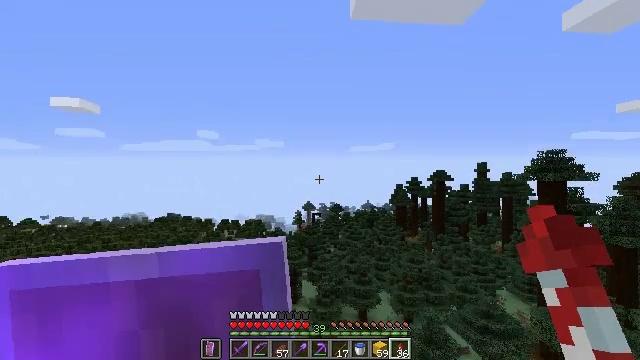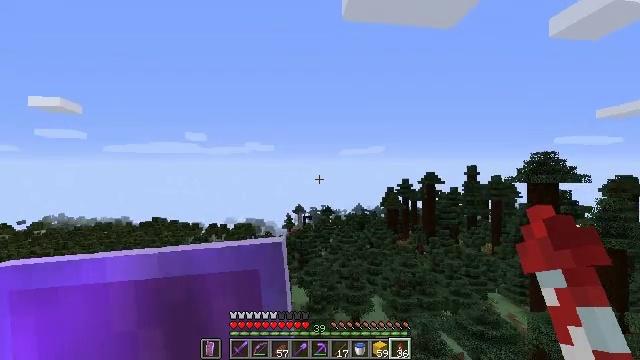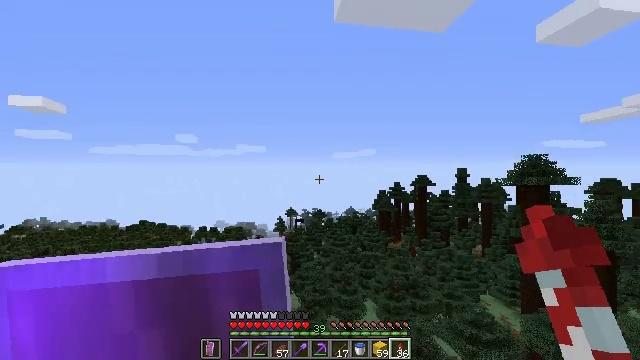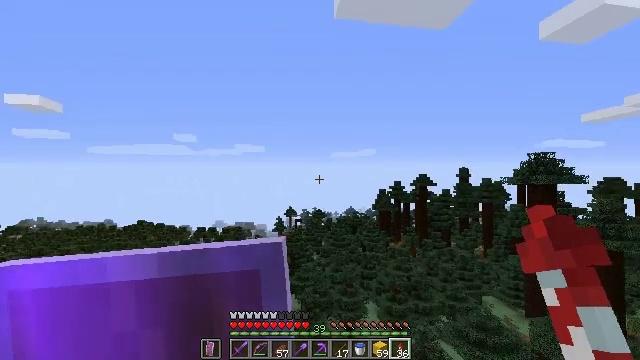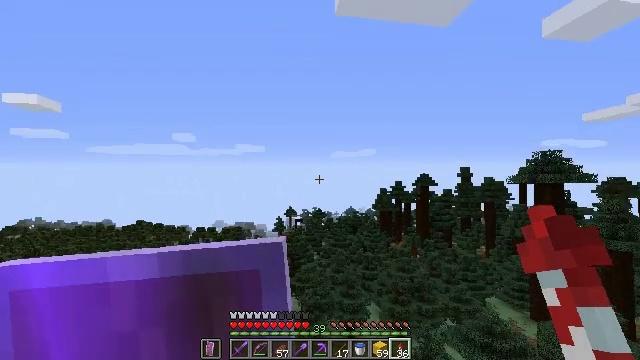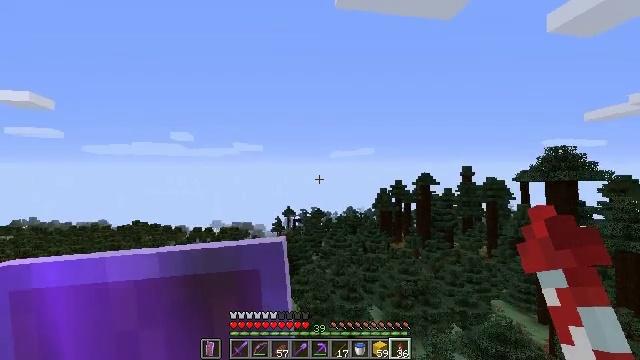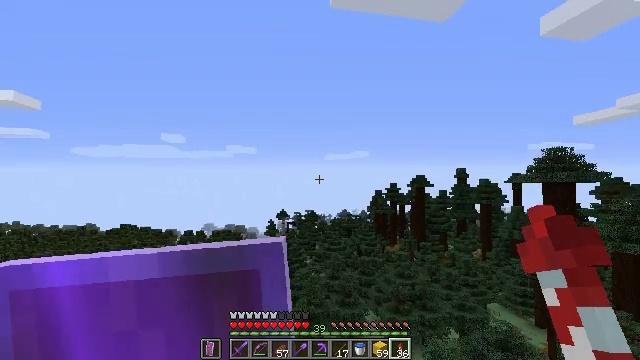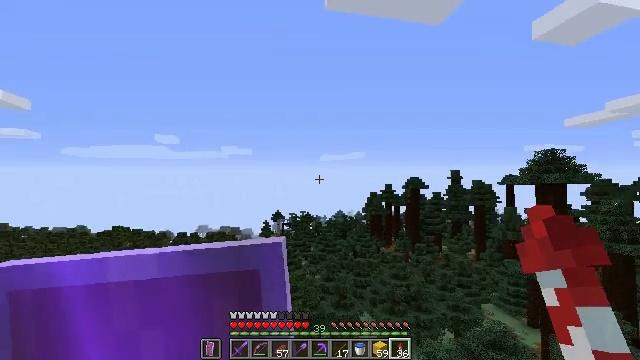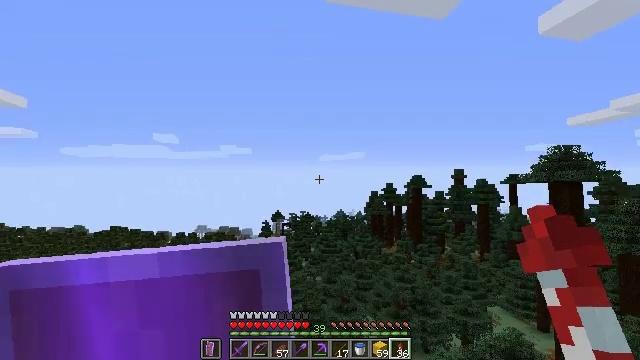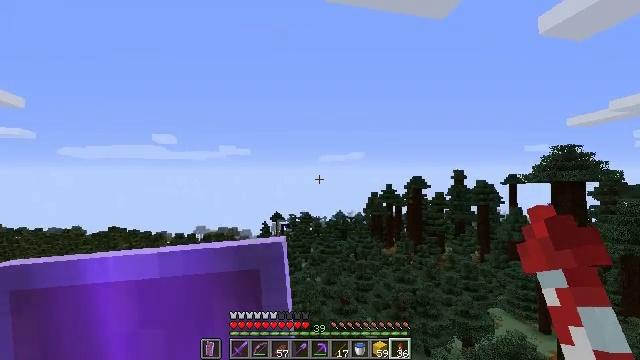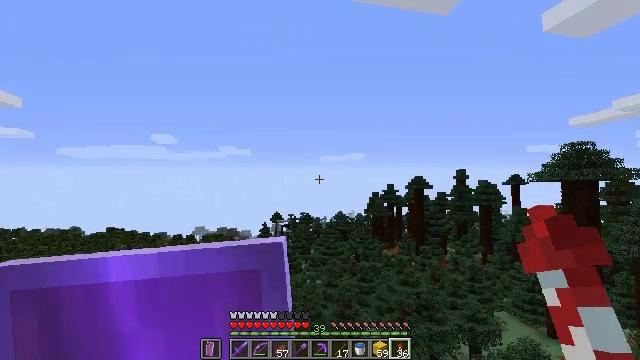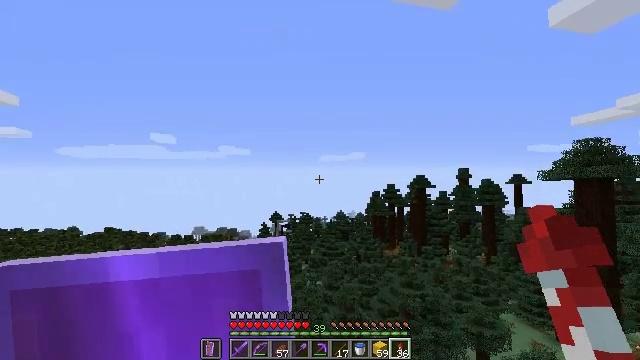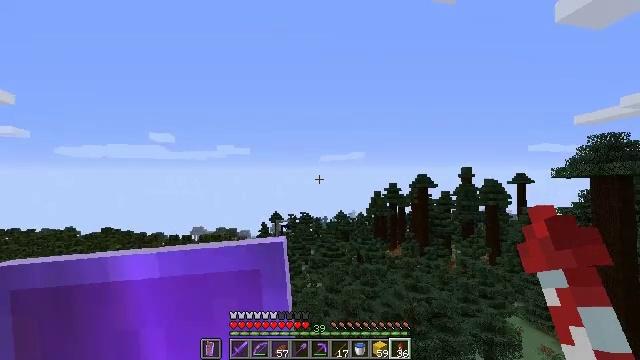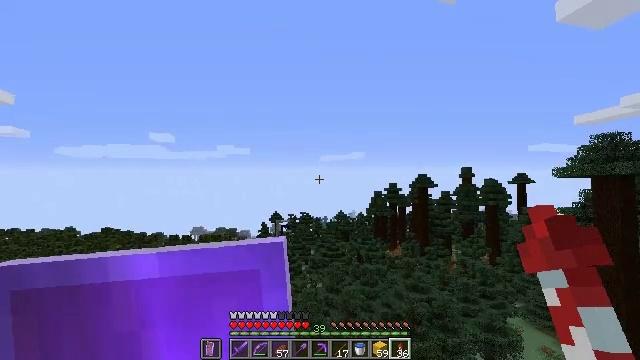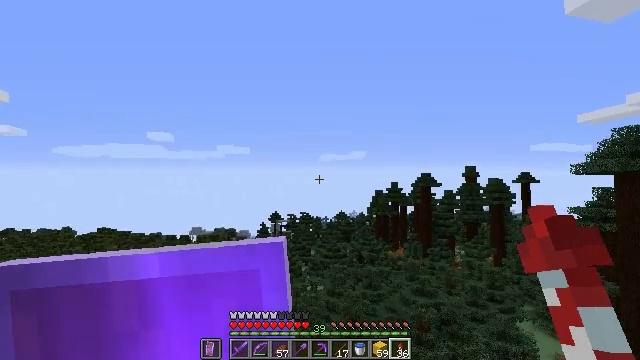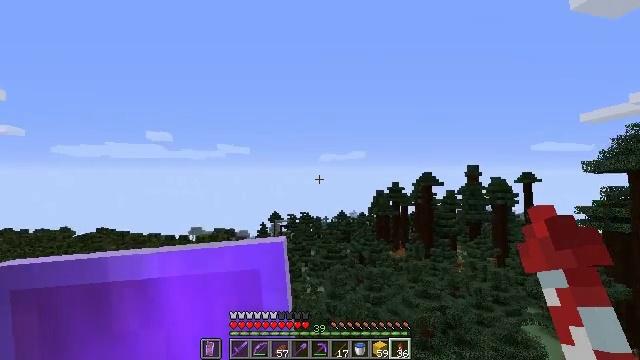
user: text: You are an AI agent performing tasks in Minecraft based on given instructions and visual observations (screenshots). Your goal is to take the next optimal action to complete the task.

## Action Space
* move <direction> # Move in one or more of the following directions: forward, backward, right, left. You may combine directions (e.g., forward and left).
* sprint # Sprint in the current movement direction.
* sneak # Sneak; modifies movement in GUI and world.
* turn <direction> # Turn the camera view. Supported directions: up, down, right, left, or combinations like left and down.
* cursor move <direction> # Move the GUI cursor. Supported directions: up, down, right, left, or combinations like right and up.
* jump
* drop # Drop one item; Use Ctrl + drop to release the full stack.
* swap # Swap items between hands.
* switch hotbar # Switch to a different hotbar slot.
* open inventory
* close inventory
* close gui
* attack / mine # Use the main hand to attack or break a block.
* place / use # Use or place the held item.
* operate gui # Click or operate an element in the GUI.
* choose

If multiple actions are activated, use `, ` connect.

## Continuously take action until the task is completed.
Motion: motion action
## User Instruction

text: craft item cyan carpet
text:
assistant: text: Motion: turn right
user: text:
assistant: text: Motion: turn right
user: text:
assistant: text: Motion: no_op
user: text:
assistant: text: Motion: no_op
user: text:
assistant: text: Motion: no_op
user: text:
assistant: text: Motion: turn right
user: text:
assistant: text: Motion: turn right
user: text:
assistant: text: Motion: no_op
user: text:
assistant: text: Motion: no_op
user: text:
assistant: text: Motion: no_op
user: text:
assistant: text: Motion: no_op
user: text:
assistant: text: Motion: no_op
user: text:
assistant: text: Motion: no_op
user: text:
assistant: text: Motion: no_op
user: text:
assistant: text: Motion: no_op
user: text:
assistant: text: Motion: no_op
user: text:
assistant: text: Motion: turn right
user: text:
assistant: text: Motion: turn right
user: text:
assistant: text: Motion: turn right
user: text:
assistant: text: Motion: no_op
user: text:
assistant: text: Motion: no_op
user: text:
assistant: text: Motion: no_op
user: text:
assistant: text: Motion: no_op
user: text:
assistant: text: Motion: no_op
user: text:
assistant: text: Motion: no_op
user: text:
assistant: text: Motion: no_op
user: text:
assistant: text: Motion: no_op
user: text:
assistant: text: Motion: no_op
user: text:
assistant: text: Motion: no_op
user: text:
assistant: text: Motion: no_op